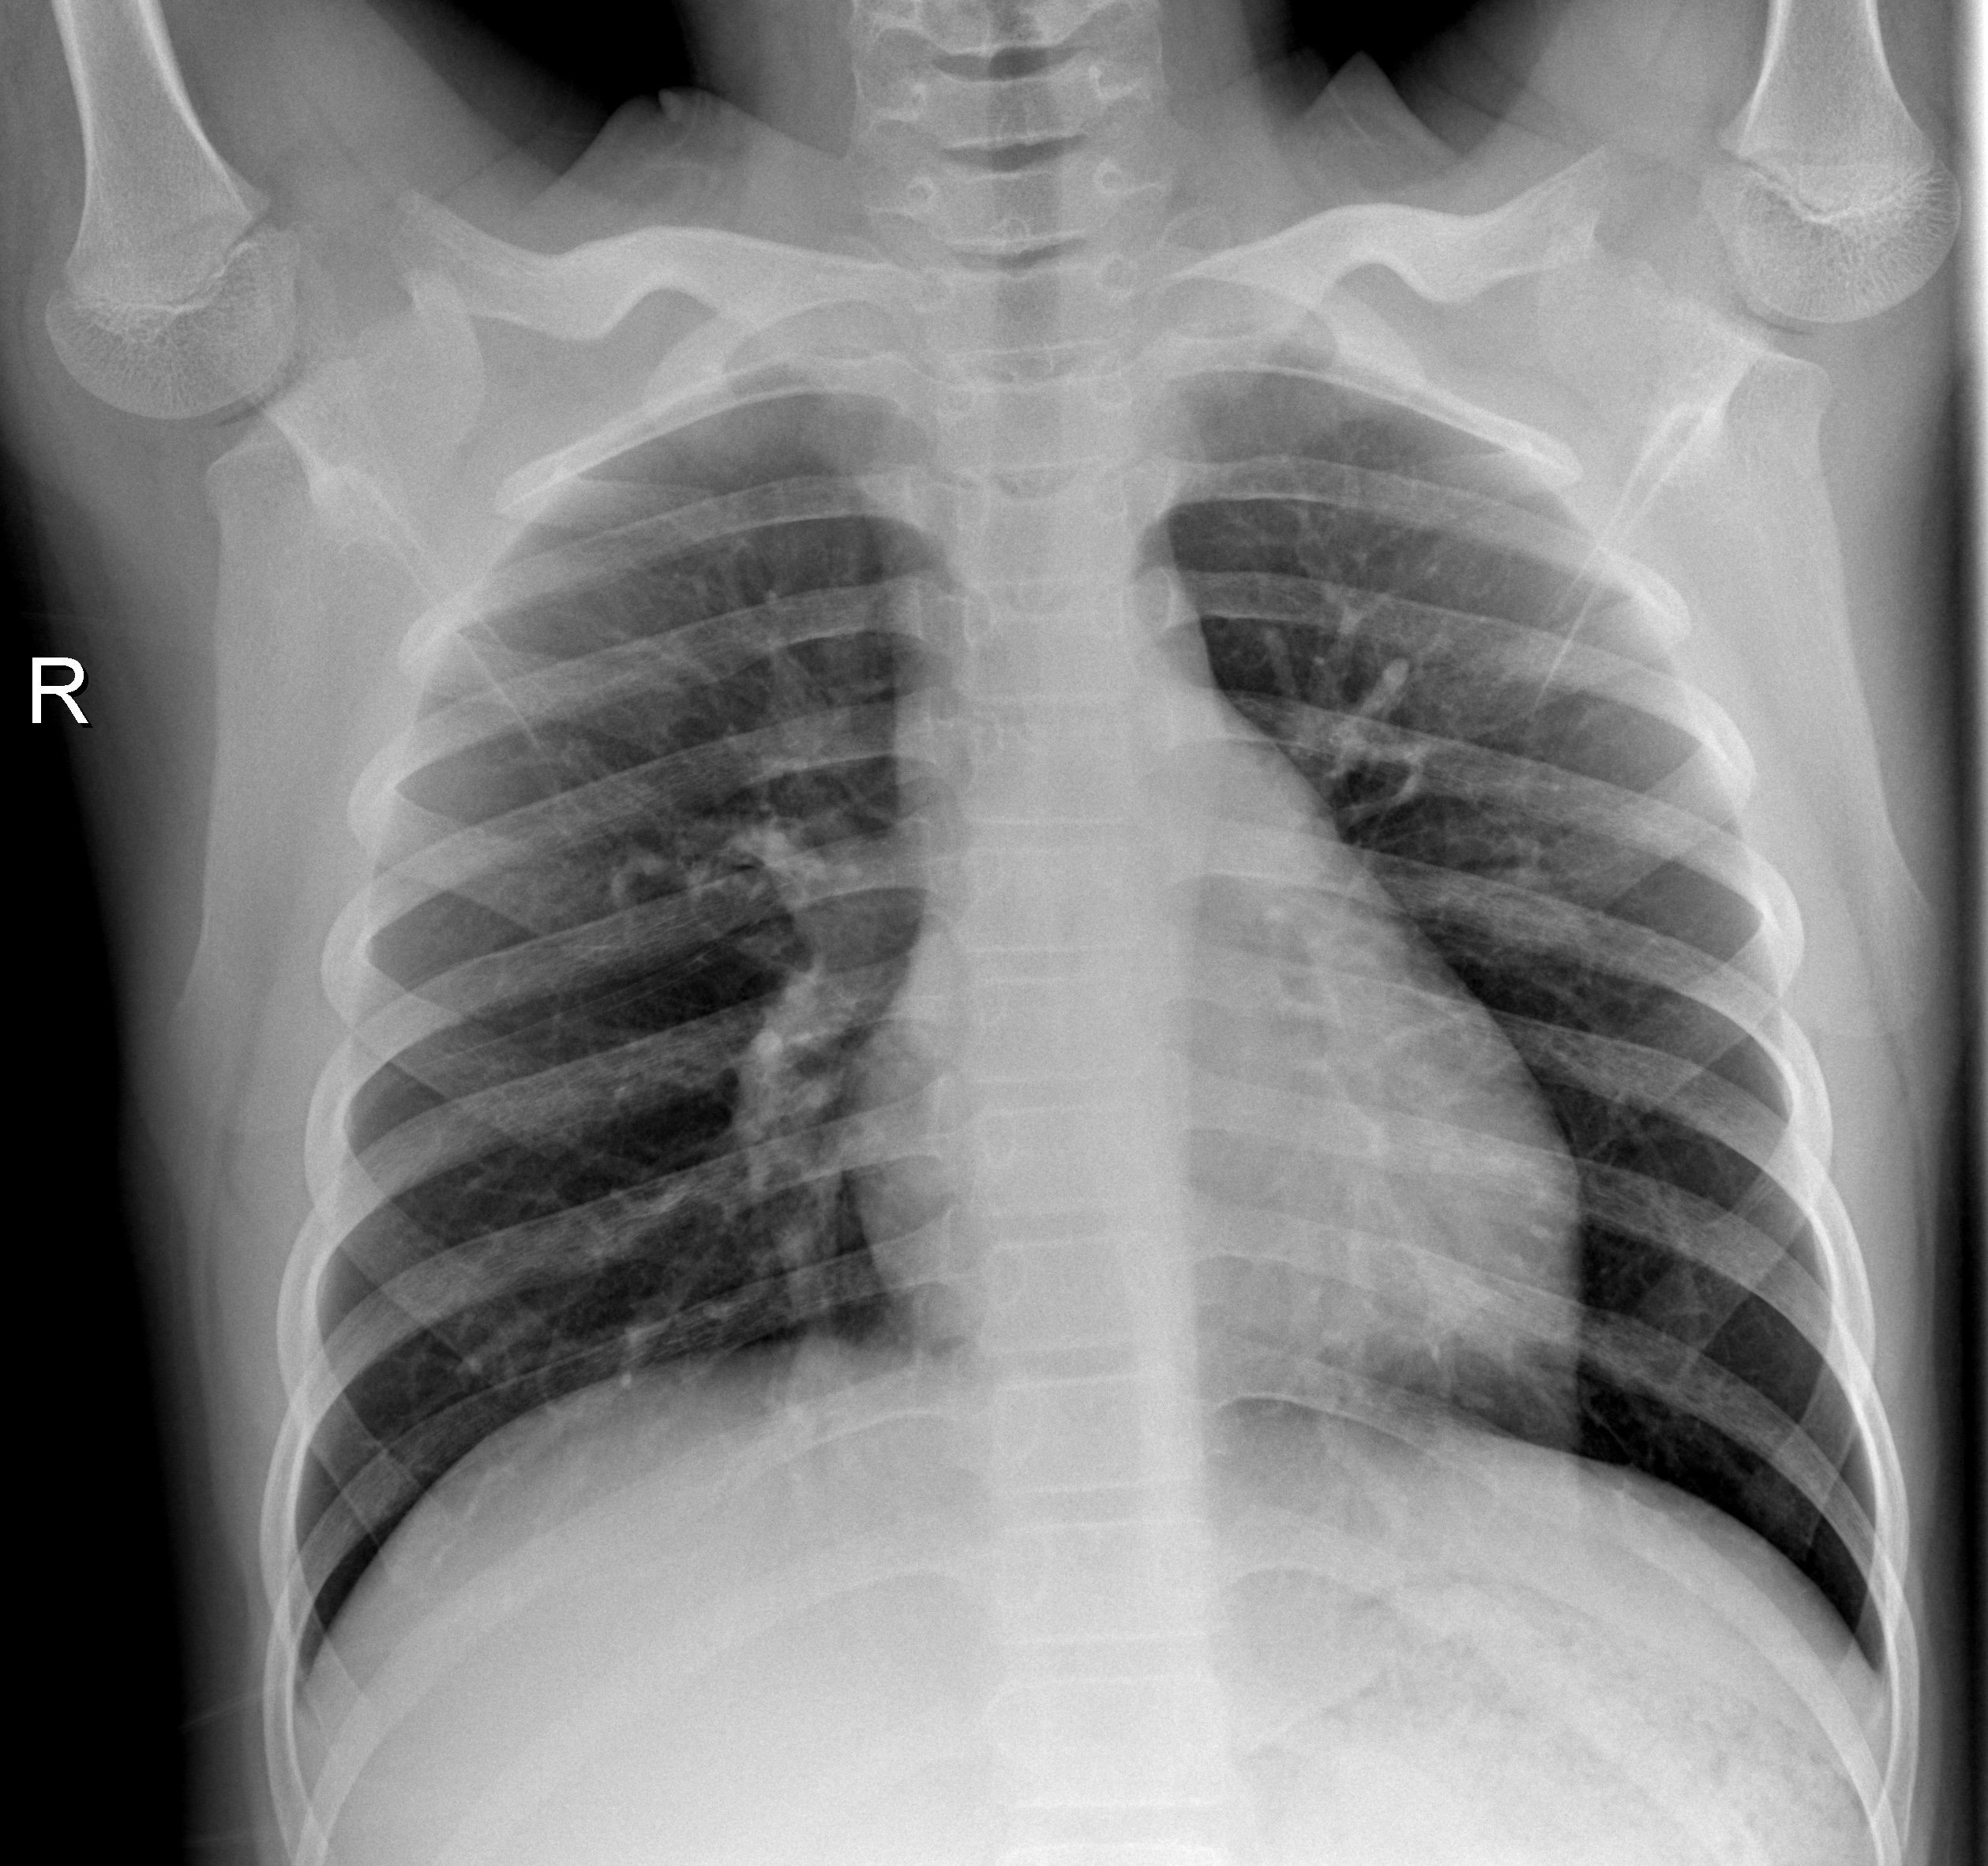
Diagnosis: NORMAL